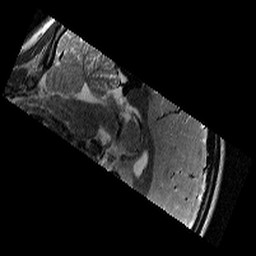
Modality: T2w
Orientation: sagittal
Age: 10
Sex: female
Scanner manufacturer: siemens
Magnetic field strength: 3 T
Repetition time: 9.23 s
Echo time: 0.067 s